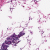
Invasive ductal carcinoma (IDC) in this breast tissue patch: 0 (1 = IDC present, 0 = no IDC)